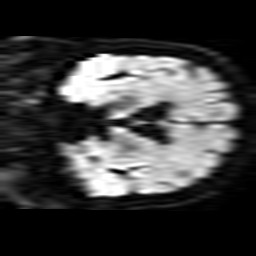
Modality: TRACE
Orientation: coronal
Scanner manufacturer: philips
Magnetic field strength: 1.5 T
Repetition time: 3.111 s
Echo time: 0.06241 s